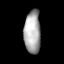
Tissue: lung
Cell type: Endothelial cells
Senescence score: 0.5959
Nuclear area (px): 698
Mean DAPI intensity: 168.384